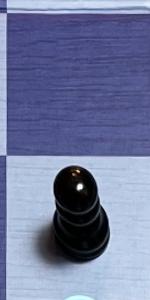
Label: Pawn_Black